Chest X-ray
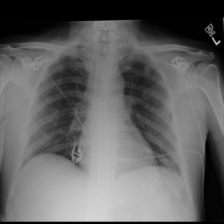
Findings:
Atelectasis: negative
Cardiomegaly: negative
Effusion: negative
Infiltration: negative
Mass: negative
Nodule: negative
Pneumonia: negative
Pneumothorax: negative
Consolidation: negative
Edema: negative
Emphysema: negative
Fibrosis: negative
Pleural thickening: negative
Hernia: negative